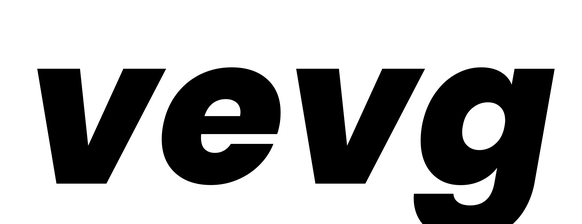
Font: Poppins-ExtraBoldItalic